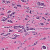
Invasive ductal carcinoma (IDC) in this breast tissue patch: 0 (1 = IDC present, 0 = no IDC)